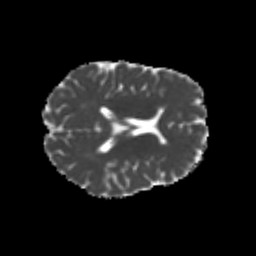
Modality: MD
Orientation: axial
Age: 24
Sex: female
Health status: healthy
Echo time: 0.074 s